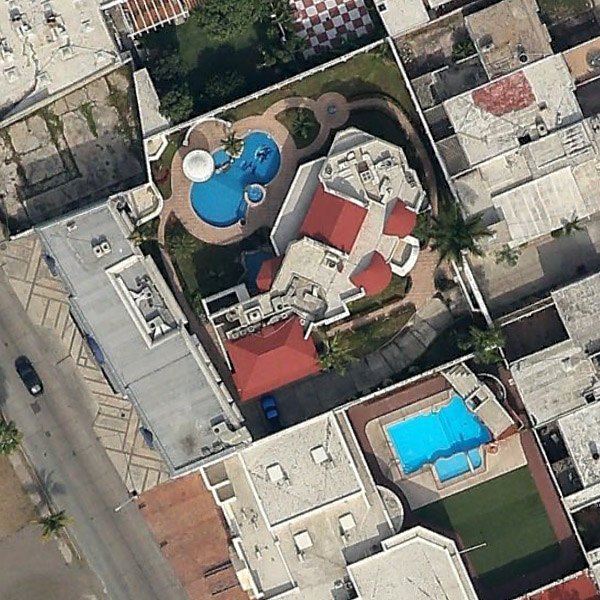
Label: Resort